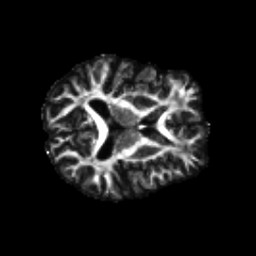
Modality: FA
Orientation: axial
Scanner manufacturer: siemens
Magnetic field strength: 3 T
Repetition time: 4.16 s
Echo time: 0.0806 s